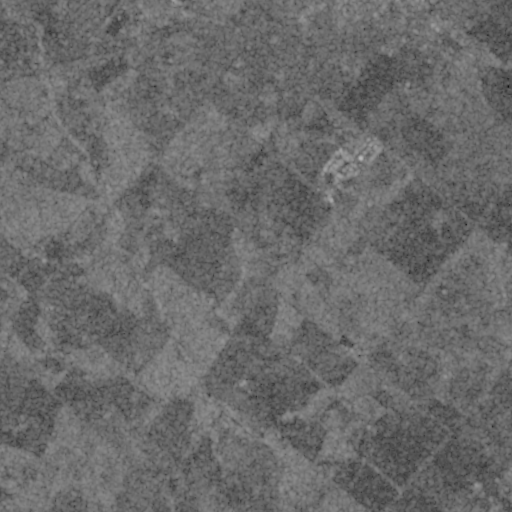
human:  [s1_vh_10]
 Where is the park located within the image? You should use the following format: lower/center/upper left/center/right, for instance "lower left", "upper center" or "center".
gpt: The park is located in the upper right of the image.
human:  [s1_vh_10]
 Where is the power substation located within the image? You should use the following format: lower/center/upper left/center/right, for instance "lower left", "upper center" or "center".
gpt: The power substation is located in the upper center of the image.
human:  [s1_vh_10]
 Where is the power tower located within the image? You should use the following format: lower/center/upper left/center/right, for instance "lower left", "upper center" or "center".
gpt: The power tower is located in the upper center of the image.
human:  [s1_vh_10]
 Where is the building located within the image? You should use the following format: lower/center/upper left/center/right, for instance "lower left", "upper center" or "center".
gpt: The building is located in the upper center of the image.
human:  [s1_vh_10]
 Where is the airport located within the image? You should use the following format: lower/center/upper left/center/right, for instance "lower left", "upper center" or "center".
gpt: There is no airport in the image.

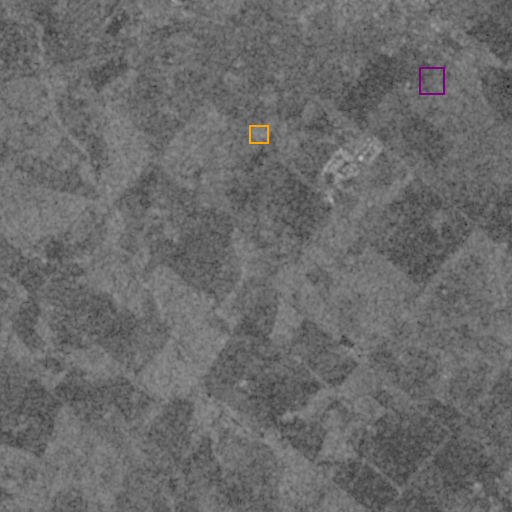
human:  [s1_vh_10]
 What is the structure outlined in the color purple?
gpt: The structure outlined in purple is a park.
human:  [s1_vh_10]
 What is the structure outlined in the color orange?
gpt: The structure outlined in orange is a power substation.
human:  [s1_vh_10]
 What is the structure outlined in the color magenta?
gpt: There is no magenta outline.